Interaction volume radius: 10 \u00c5
Interaction volume height: 15 \u00c5
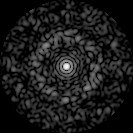
Disorder parameter: 0.8584